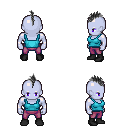
a pixel art fantasy rpg character, male body template, dark elf, purple skin, teal pirate shirt, magenta pants, gray mohawk hairstyle, black shoes, four views (front, back, left, right), 2x2 character sprite sheet, small pixel art, hard edges, no anti-aliasing